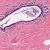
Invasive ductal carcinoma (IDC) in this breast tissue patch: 0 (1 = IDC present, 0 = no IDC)